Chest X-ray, PA view. Patient: 33 years old, sex F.
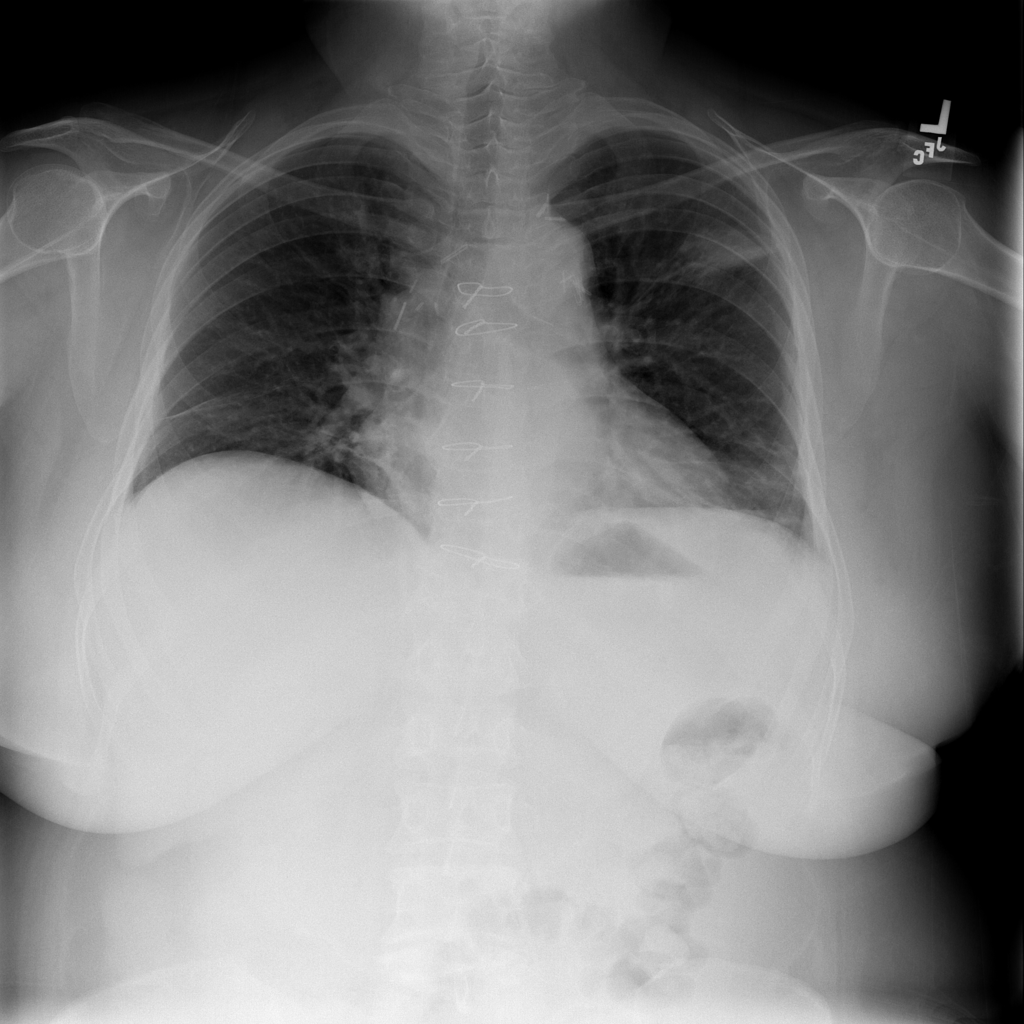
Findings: Consolidation